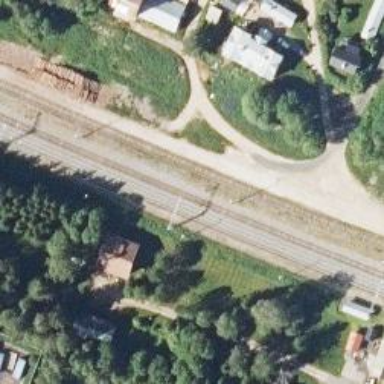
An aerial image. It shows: Railway with continuous electrified contact lines.